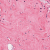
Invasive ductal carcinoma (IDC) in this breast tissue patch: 0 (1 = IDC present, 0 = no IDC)